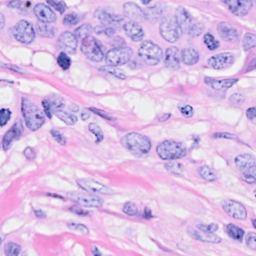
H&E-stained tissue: Breast